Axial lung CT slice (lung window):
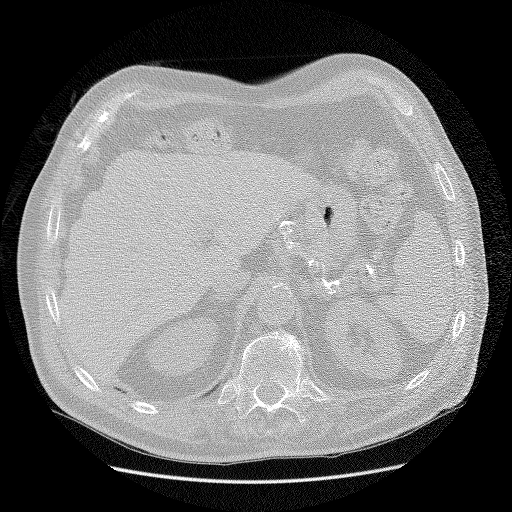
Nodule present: no